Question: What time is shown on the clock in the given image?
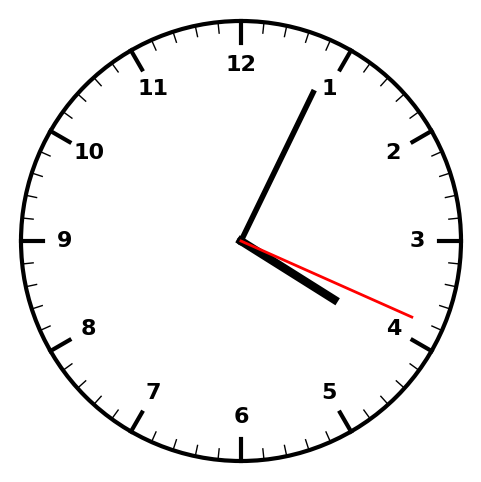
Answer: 04:04:19